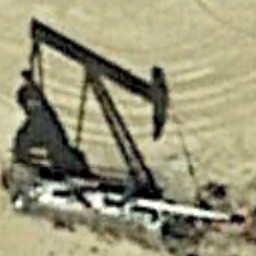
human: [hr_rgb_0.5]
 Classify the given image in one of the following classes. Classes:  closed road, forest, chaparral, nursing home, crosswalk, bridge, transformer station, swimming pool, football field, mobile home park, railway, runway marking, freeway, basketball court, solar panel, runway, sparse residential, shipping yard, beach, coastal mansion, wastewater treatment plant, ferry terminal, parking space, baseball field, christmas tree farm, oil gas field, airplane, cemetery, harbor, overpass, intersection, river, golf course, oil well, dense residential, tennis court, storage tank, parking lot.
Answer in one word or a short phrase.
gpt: oil well